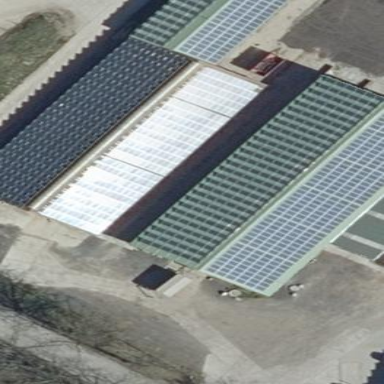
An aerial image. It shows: Solar photovoltaic panel generating electricity. It is small installation located on building.